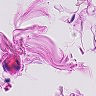
Metastatic tissue present: no